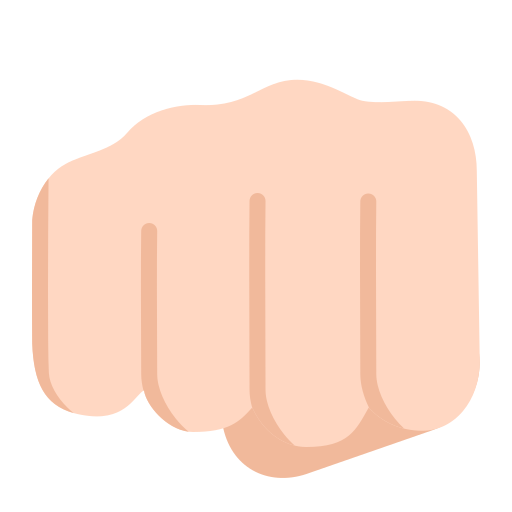
oncoming fist flat light